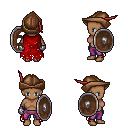
a pixel art fantasy rpg character, female body template, human, dark skin, red tattered cape, magenta pants, blonde short mohawk hairstyle, leather cap, metal gloves, shield, four views (front, back, left, right), 2x2 character sprite sheet, small pixel art, hard edges, no anti-aliasing